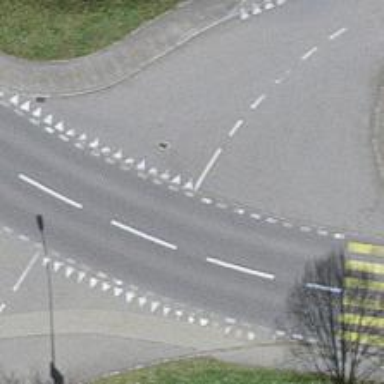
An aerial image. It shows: Road with "give way" sign.